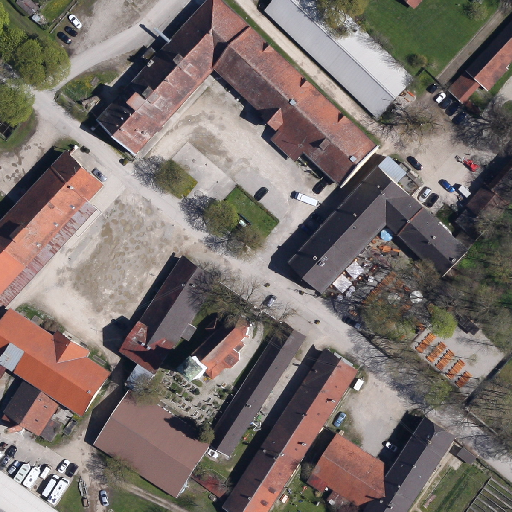
Referring expression: light-duty vehicle driving on the road